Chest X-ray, AP view. Patient: 57 years old, sex F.
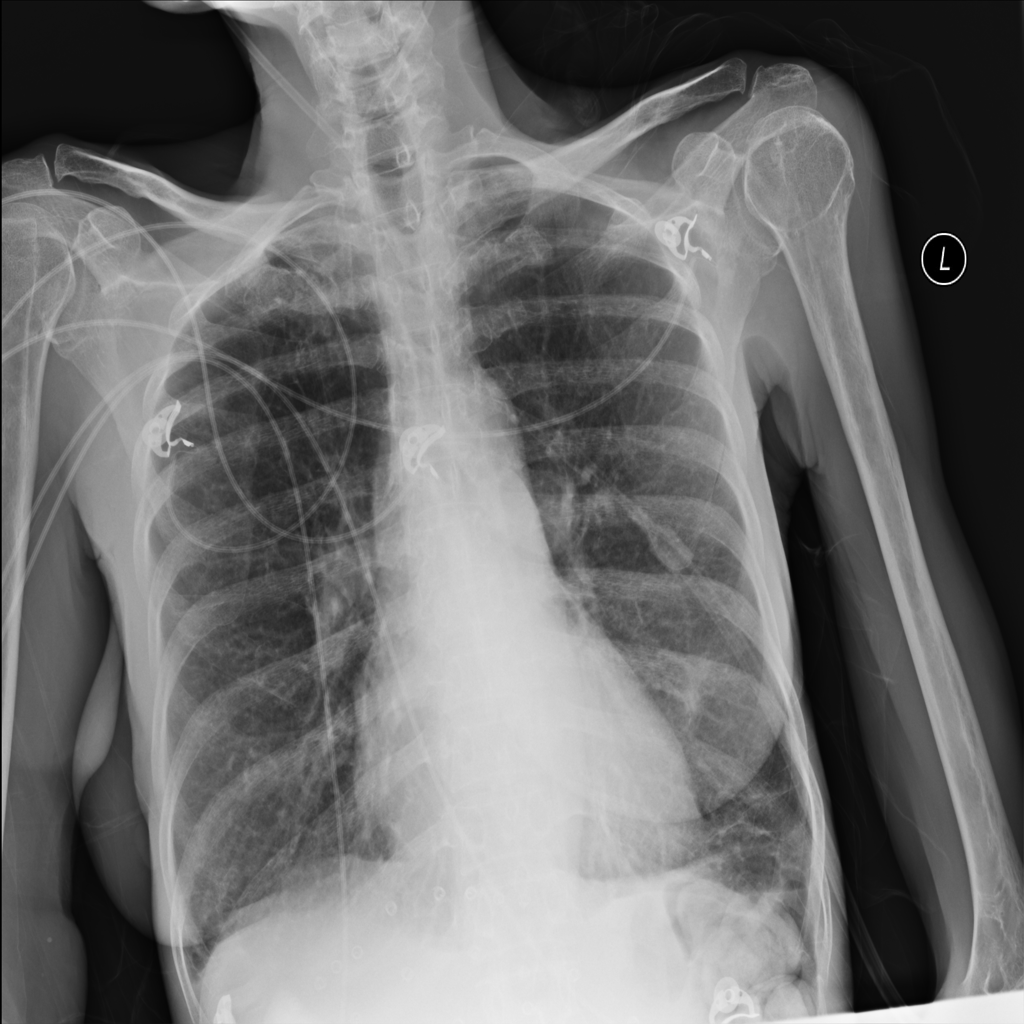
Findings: Atelectasis, Infiltration